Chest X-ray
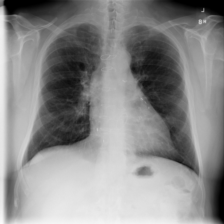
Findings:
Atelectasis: negative
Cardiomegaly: negative
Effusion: negative
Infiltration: negative
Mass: negative
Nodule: negative
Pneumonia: negative
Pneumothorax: negative
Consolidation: negative
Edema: negative
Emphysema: negative
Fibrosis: negative
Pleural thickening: negative
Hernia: negative